Question: I have a table that Tracks Employees and the days they have spent in a policy. I don't generate this Data, it is dumped to our Server Daily.
The table looks like this:

My Goal is to get rid of the duplicates by keeping only the most recent Date.
In this example, if I run the query, I would like it to keep Rows 11 for Nicholas Morris and 14 for Tiana Sullivan.
Assumption: First name and Last Name combo are unique
So far,
This is what I have been doing:
'''
select *
from
Employees IN(
Select ID
from Employees
group by FirstName, lastName
Having count(*) > 1)
'''
This returns to me the rows that have duplicates and I have to manually search them and remove the ones I don't want to keep.
I am sure there is a better way of doing this
Thanks for your help
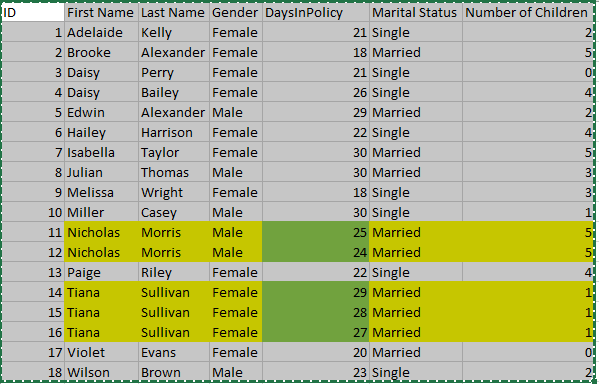
Answer: You could delete using an 'exists' operator where you remove any row that has the same first and last name, but with a newer date:
'''
DELETE FROM employees e1
WHERE EXISTS (SELECT *
FROM employees e2
WHERE e1.FirstName = e2.FirstName AND
e1.LastName = e2.LastName AND
e1.DaysInPolicy < e2.DaysInPolicy)
'''